Field crop: maize
Growth stage: 2
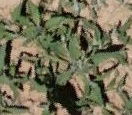
Species: atriplex